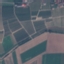
Land use / land cover: PermanentCrop